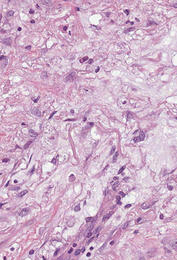
Tumor epithelial tissue: no
Tumor-associated stroma tissue: yes
Normal tissue: no